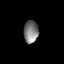
Tissue: lung
Cell type: Epithelial cells
Senescence score: 0.2303
Nuclear area (px): 328
Mean DAPI intensity: 121.622